Question: '''
SELECT
gtab12.AcName, g9.TrNo::int, g9.TrDate,NetAmt,case when g9.vrid=42 then 'brin' else 'brout' end as voucher
FROM gtab09 g9
INNER JOIN gtab10 using(TranId)
INNER JOIN gtab05 ON gtab10.BatchId = gtab05.BatchId
INNER JOIN gtab04 on gtab05.ProductId= gtab04.ProductId
INNER JOIN gtab12 using(AcID)
INNER JOIN gtab07 on gtab04.PatentId= gtab07.PatentId
WHERE g9.BranchID = 2
And g9.Vrid IN(42,43)
And acyrid = 2
AND trdate BETWEEN '2014-04-01' AND '2014-09-23' group by acname ,trno,trdate,netamt,vrid order by acname,voucher
'''

---
(need to transform rows to columns on the basis of 'voucher' )
'''
acname | brin_trno | brin_trdate | brin_netamt | brout_trno | brout_trdate | brout_netamt
---------------+-----------+------------+--------------+------------+--------------+-------------
KREMCOS KOLLAM | 1 |2014-04-01 | $51,610.00 | null | null | null
-------------------------------------------------------------------------------------------------
KREMCOS KOLLAM | 7 |2014-04-19 | $95,543.00 | null | null | null
-------------------------------------------------------------------------------------------------
KREMCOS KOLLAM | null |null |null | 10|2014-05-06 |$49,894.00
-------------------------------------------------------------------------------------------------
KREMCOS KOLLAM | null |null |null | 29| 2014-08-16 |$27,894.00
-------------------------------------------------------------------------------------------------
KREMCOS KOLLAM | null |null |null | 8 |2014-04-29 |$50,894.00
'''
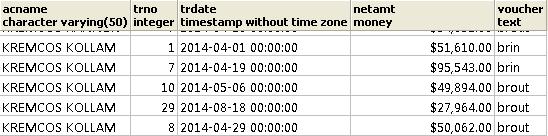
Answer: You no need to use 'crosstab' for this select, You can use 'CASE-WHEN' to workout it
'''
SELECT t.acname ,
CASE WHEN t.voucher='brin' THEN t.trno END AS brin_trno,
CASE WHEN t.voucher='brin' THEN t.trdate END AS brin_trdate,
CASE WHEN t.voucher='brin' THEN t.netamt END AS brin_netamt,
CASE WHEN t.voucher='brout' THEN t.trno END AS brout_trno,
CASE WHEN t.voucher='brout' THEN t.trdate END AS brout_trdate,
CASE WHEN t.voucher='brout' THEN t.netamt END AS brout_netamt
FROM
(
SELECT
gtab12.AcName, g9.TrNo::int, g9.TrDate,NetAmt,case when g9.vrid=42 then 'brin' else 'brout' end as voucher
FROM gtab09 g9
INNER JOIN gtab10 using(TranId)
INNER JOIN gtab05 ON gtab10.BatchId = gtab05.BatchId
INNER JOIN gtab04 on gtab05.ProductId= gtab04.ProductId
INNER JOIN gtab12 using(AcID)
INNER JOIN gtab07 on gtab04.PatentId= gtab07.PatentId
WHERE g9.BranchID = 2
And g9.Vrid IN(42,43)
And acyrid = 2
AND trdate BETWEEN '2014-04-01' AND '2014-09-23' group by acname ,trno,trdate,netamt,vrid order by acname,voucher
) t
'''